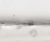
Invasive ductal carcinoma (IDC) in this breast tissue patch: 0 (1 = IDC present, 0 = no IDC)